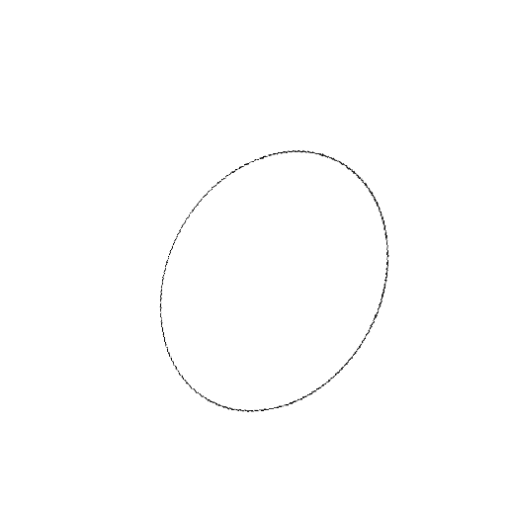
Crossing number: 0